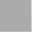
Piece: xx